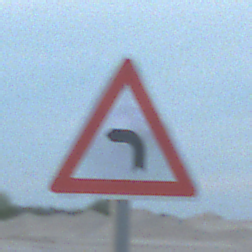
Verkehrszeichen: KurveLinks
Umgebung: Outdoor, Beach
Tageszeit: SunriseSunset
Wetter: PartlyCloudy
Licht: Natural
Jahreszeit: NotSpecified
Kontrast: LowContrast